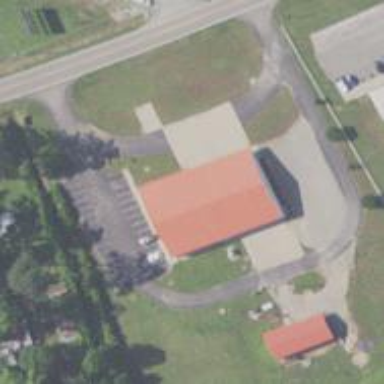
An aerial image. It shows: Ambulance station for emergencies.